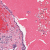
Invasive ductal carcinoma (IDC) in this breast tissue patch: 1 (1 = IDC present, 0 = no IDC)